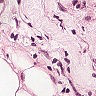
Metastatic tissue present: yes